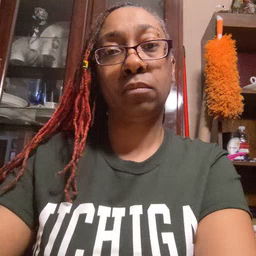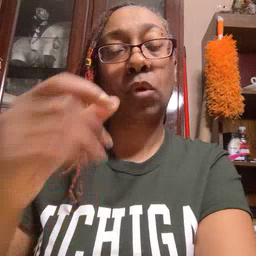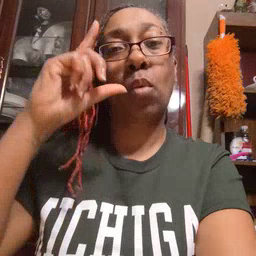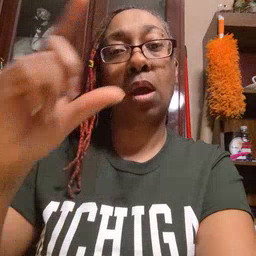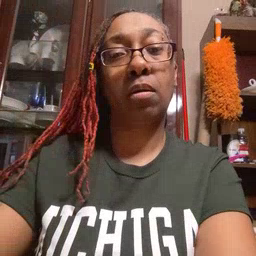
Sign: wake